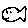
Label: fish